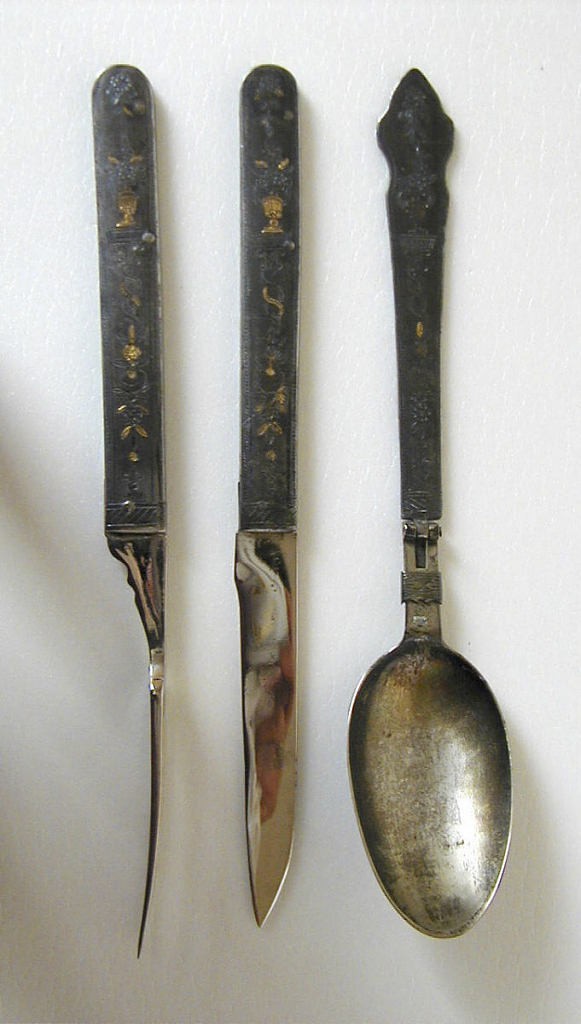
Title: Folding Spoon From Traveling Cutlery Set
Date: ca. 1790
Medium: gold, silver
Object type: spoon
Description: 1985-103-265/267: Blade has straight upper edge tapering towards the...;     1985-103-265: Blade has straight upper edge tapering towards the...;     1985-103-266: Fork has three straight tines, rounded shoulders, ...;     1985-103-267: Oval-shaped spoon bowl with plain flat neck. Hinge...